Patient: sex M, age 60
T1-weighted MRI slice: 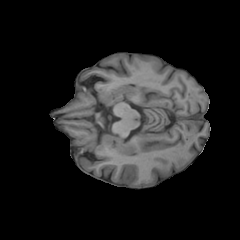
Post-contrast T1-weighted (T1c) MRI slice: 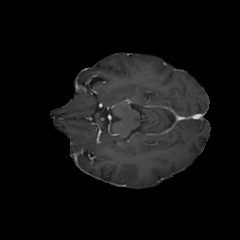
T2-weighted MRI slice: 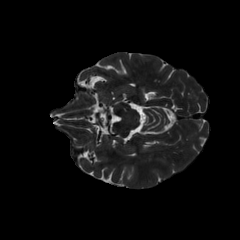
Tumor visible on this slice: no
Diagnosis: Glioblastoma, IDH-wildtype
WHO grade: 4